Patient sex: F
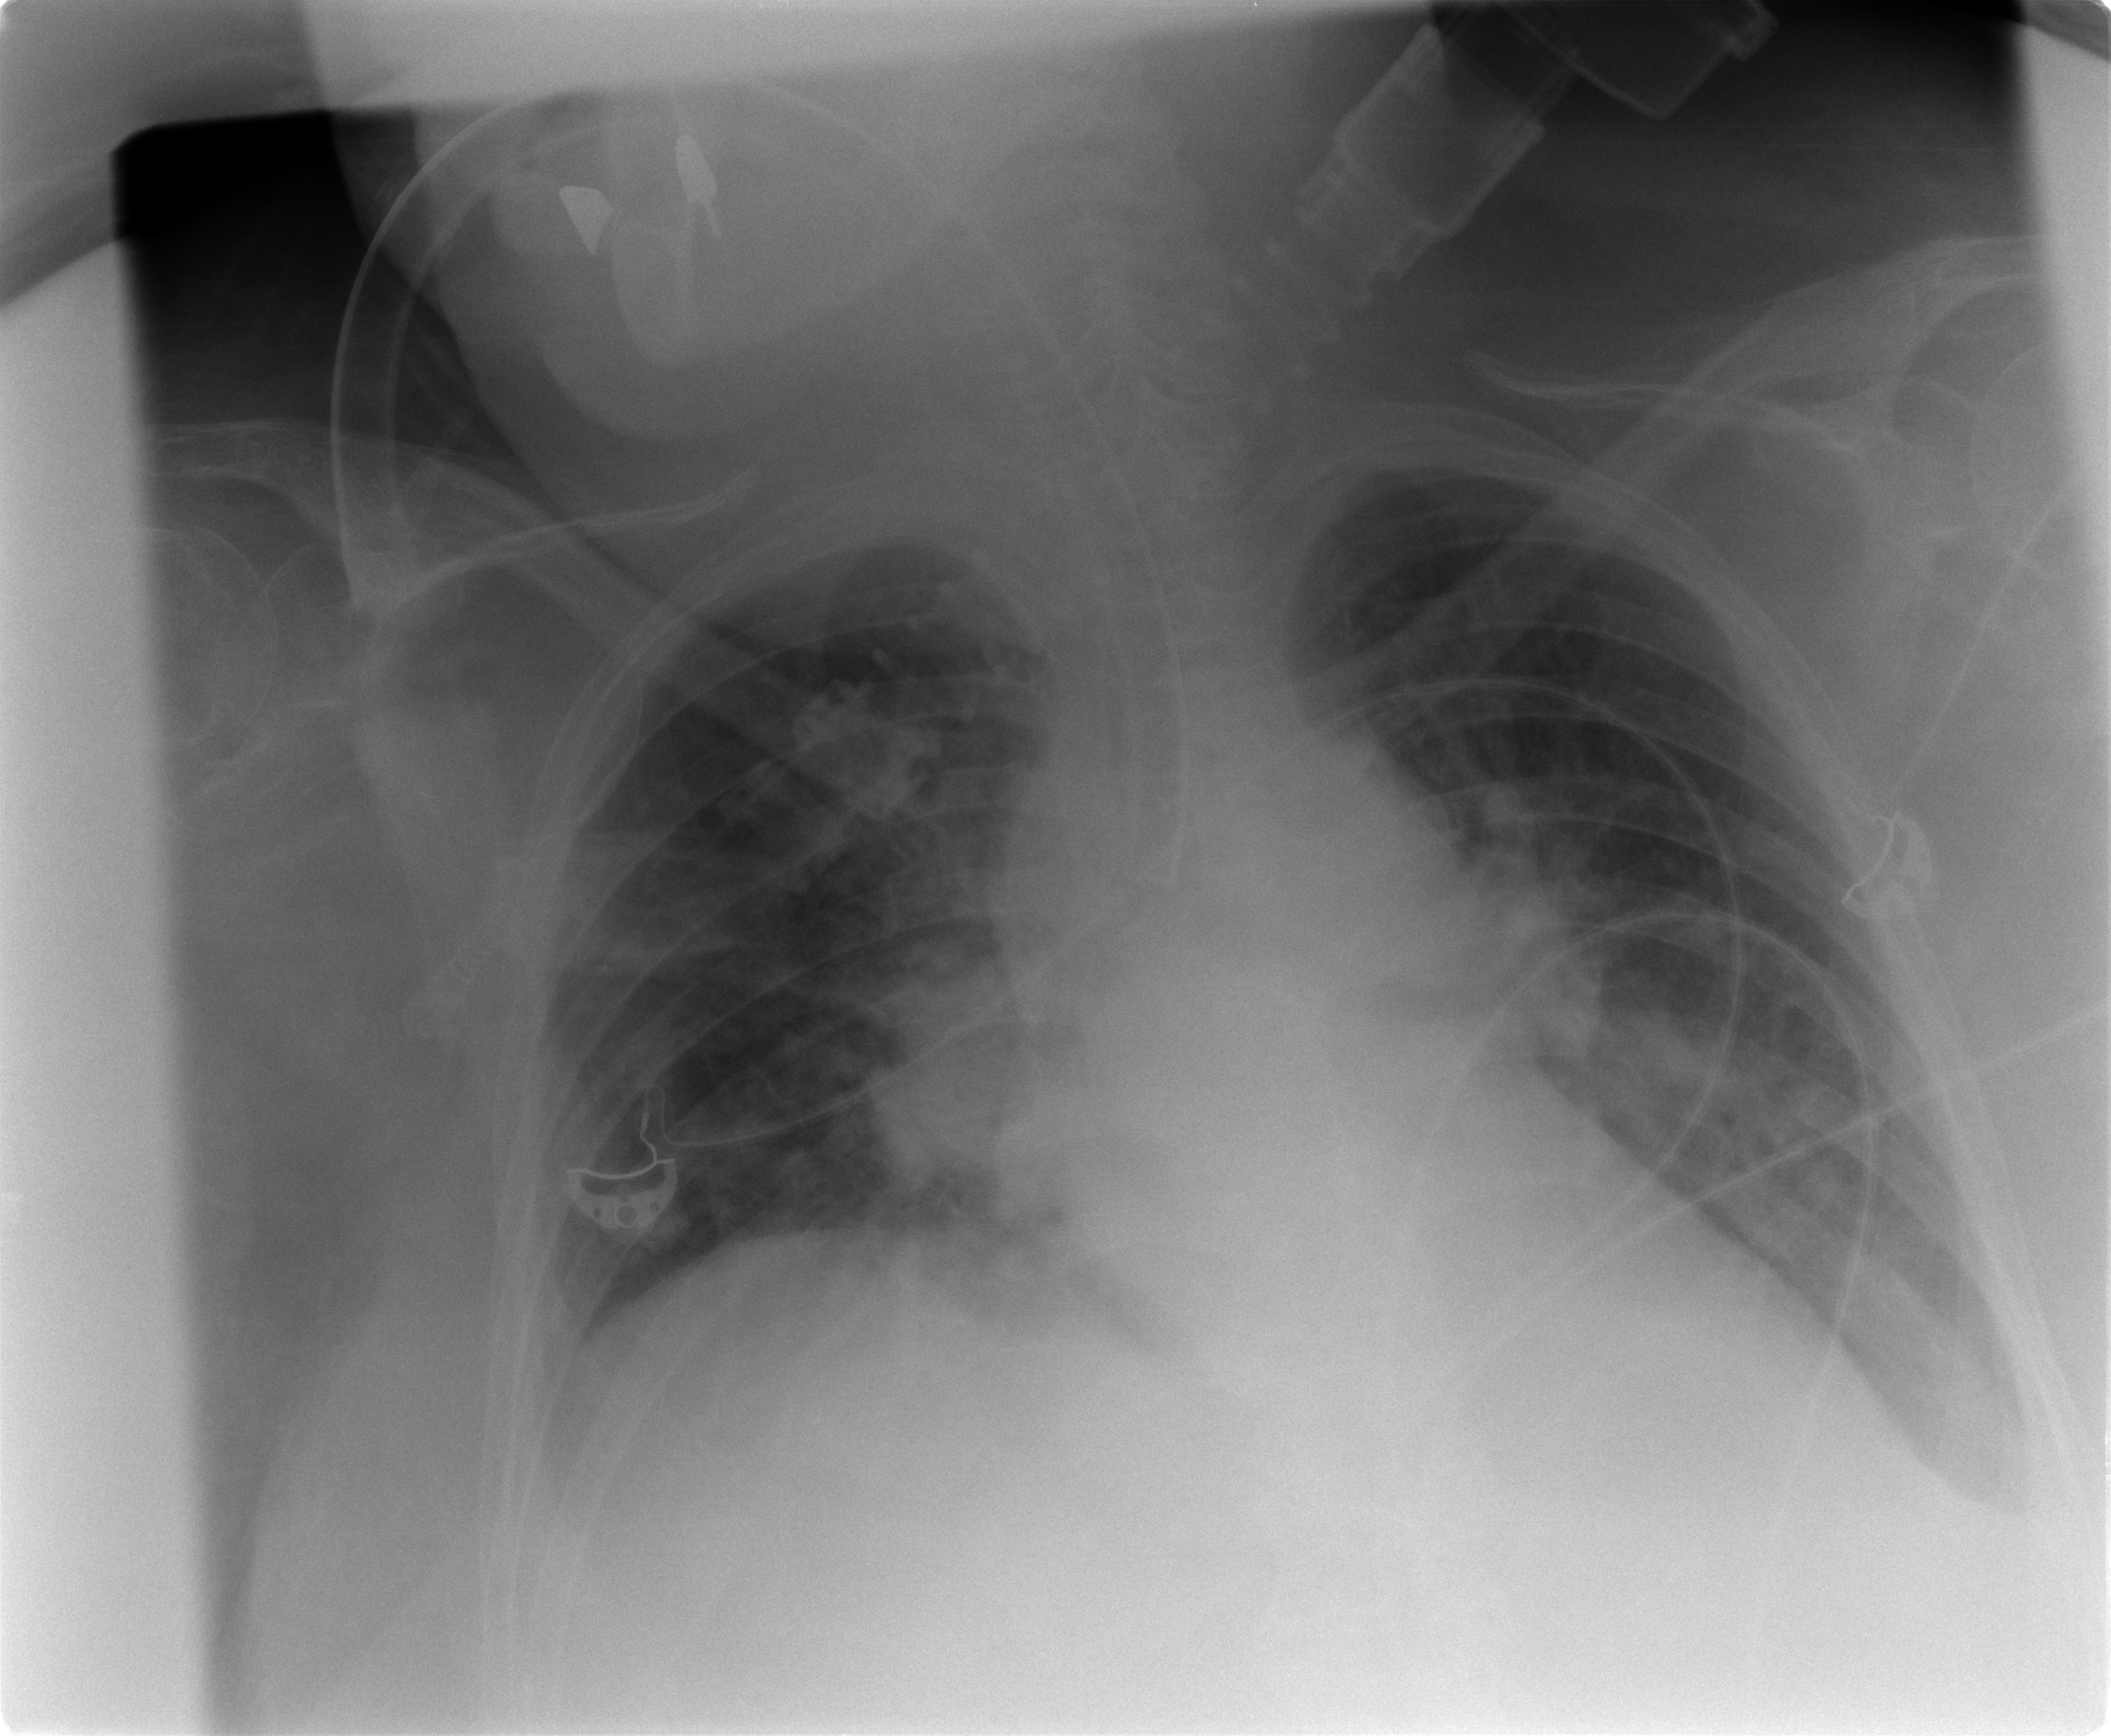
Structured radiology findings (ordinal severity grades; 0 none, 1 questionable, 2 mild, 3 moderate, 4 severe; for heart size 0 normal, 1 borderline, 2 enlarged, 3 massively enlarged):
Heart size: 0
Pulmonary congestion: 2
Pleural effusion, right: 0
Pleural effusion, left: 0
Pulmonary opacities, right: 2
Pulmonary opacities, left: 2
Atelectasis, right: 2
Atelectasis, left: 2